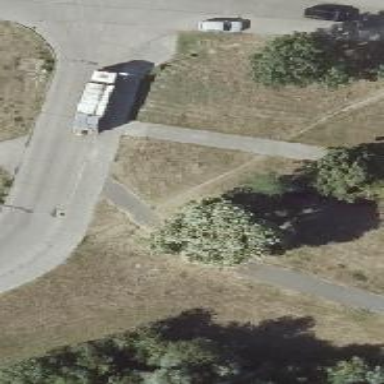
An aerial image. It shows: Asphalt footway.